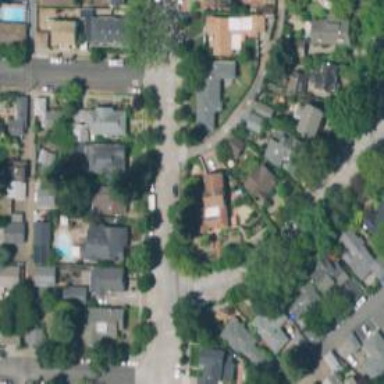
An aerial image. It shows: Alley classified as service road.